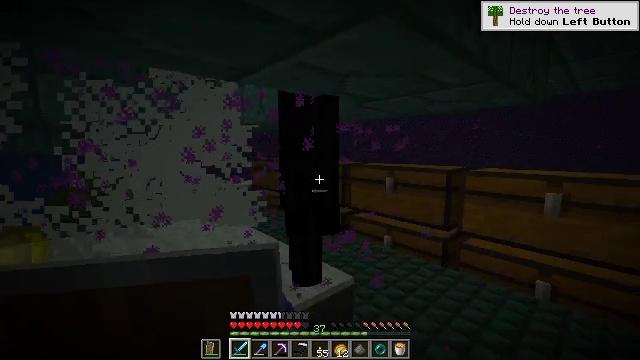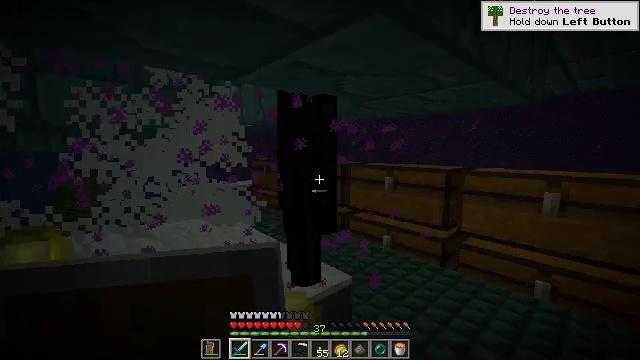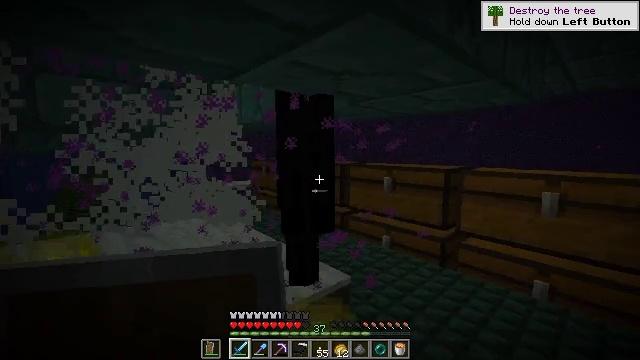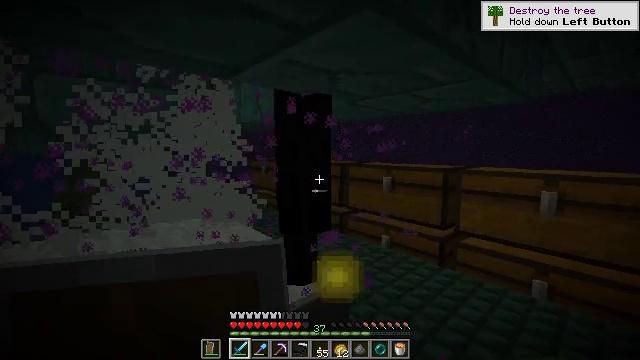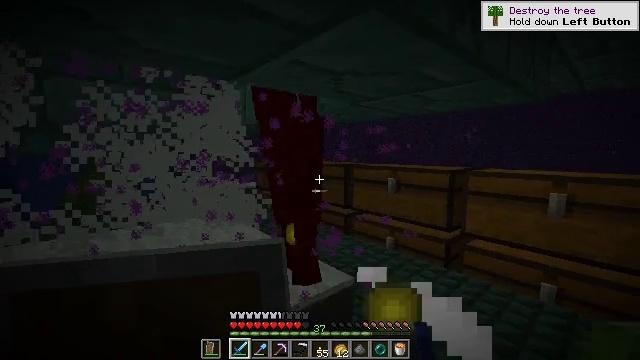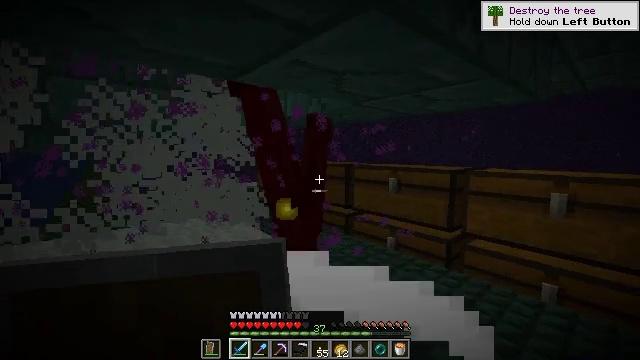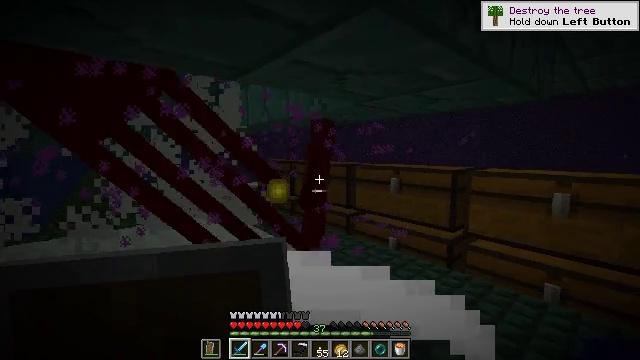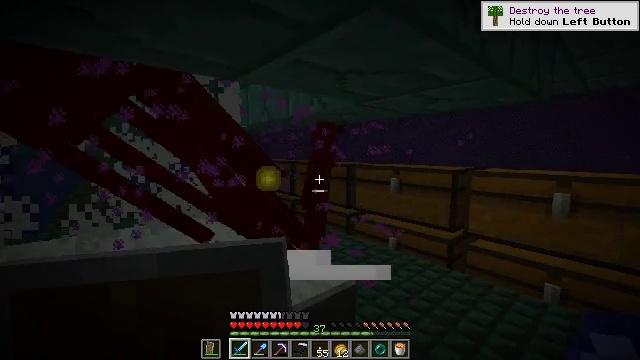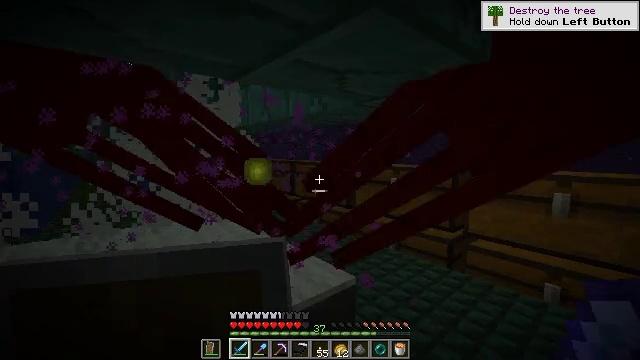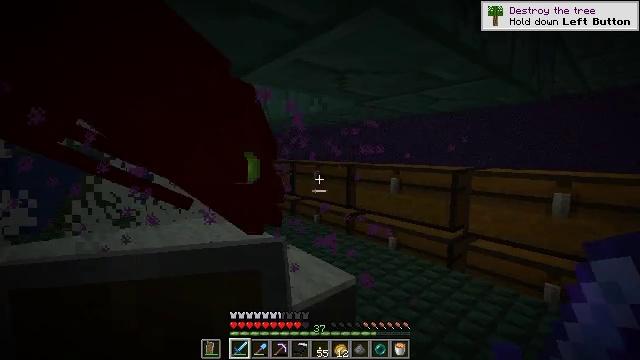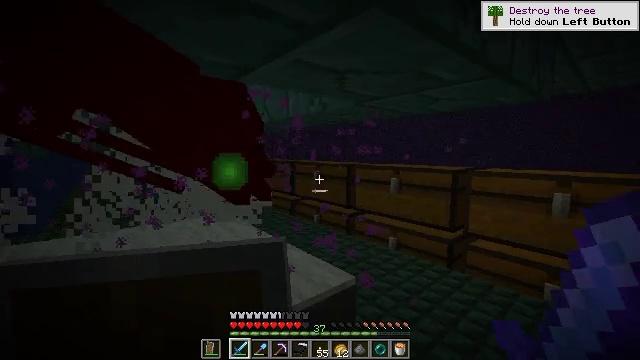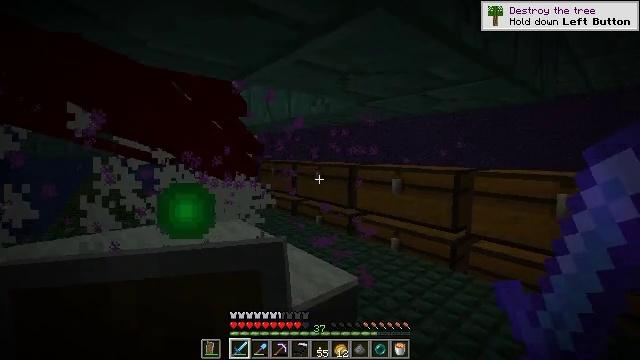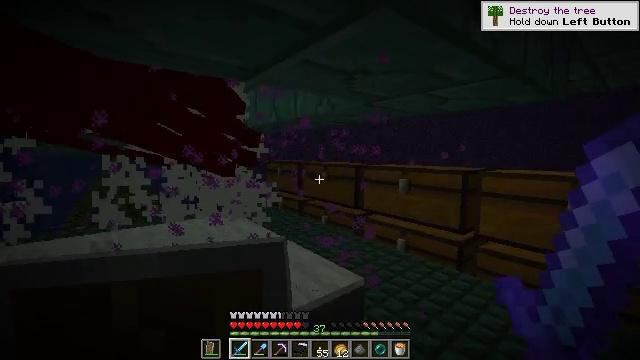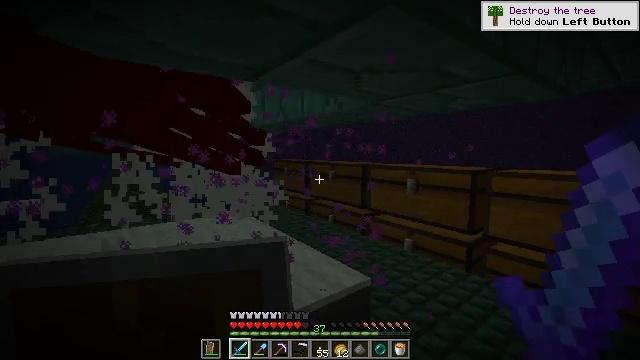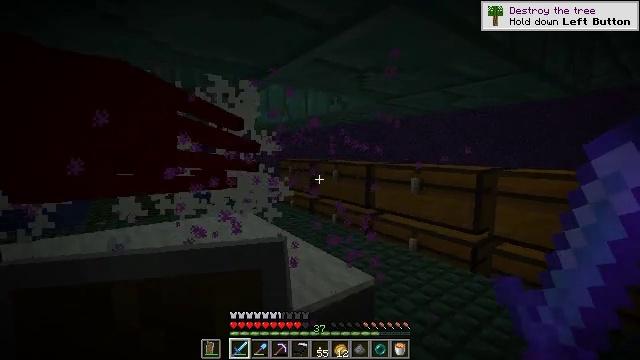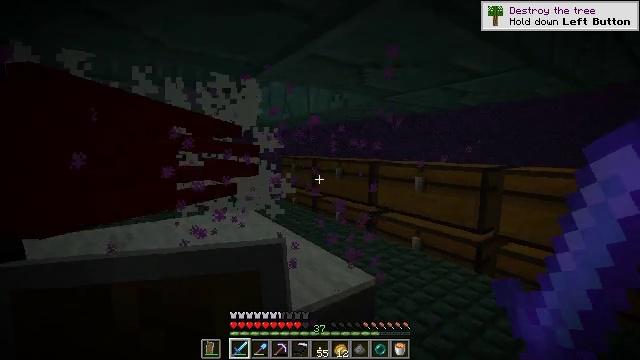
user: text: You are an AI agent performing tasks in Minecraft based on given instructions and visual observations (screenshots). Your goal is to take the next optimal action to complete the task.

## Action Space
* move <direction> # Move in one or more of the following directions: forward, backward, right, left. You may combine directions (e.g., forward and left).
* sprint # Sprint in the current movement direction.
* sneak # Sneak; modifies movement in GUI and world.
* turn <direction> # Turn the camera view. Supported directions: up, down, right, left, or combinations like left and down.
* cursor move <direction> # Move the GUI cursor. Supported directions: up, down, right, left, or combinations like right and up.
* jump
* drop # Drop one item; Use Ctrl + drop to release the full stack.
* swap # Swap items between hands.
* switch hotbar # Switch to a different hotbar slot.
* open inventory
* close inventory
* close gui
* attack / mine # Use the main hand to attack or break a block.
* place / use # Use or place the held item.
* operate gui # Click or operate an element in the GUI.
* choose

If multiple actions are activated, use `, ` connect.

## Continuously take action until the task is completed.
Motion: motion action
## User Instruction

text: Kill an enderman.
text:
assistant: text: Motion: attack / mine
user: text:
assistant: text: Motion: no_op
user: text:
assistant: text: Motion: no_op
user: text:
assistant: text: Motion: turn left
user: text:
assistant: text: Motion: no_op
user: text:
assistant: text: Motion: no_op
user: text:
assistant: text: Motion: no_op
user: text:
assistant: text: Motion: no_op
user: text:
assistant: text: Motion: no_op
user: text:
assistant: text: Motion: no_op
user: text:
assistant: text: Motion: no_op
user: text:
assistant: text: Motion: turn left
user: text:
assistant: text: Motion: turn left
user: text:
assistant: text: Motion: no_op
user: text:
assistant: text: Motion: move forward and move right, turn left
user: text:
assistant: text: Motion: move forward and move right, turn left
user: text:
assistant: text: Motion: move forward and move right, turn left and down
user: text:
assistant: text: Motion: move forward and move right, turn left
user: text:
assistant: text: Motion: move forward and move right, turn left and down
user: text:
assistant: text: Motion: move right, turn left
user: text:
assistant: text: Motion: move right, turn left
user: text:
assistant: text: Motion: move right, turn left
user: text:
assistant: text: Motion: move right, turn left
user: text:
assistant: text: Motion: move right, turn left
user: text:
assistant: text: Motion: turn left
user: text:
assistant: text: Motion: turn left
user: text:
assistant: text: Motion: turn left
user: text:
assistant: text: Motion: turn left
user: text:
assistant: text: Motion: no_op
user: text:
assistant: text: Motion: no_op